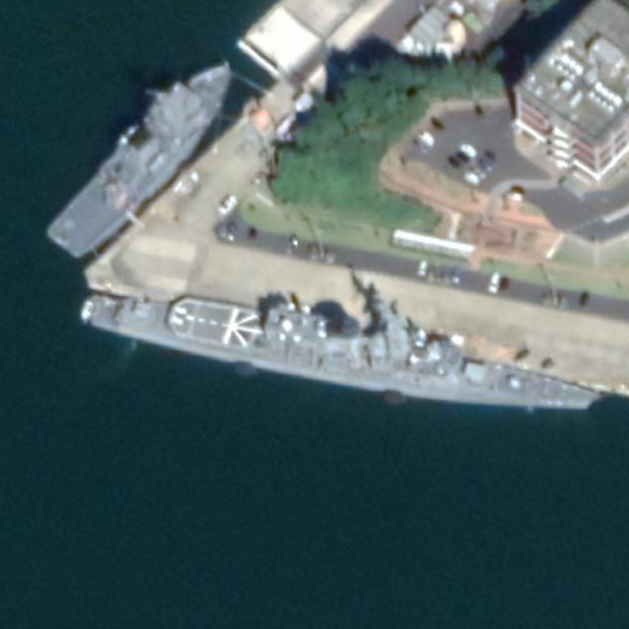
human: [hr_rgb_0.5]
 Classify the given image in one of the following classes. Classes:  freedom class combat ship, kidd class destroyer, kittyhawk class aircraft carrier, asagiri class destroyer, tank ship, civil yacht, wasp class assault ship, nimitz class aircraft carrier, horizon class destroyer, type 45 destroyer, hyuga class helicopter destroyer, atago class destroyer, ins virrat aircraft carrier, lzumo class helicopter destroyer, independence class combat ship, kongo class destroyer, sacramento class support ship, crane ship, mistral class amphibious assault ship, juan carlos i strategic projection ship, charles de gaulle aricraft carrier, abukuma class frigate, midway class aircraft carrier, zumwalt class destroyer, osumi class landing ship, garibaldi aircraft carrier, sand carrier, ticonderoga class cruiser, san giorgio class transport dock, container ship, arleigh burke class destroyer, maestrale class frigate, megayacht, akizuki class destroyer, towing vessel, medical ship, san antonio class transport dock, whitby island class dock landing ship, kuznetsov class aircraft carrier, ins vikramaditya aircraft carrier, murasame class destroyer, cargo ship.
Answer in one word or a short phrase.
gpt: Abukuma class frigate